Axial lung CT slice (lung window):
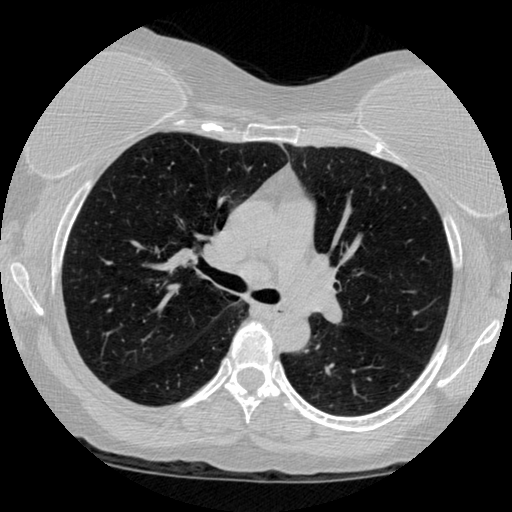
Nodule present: no